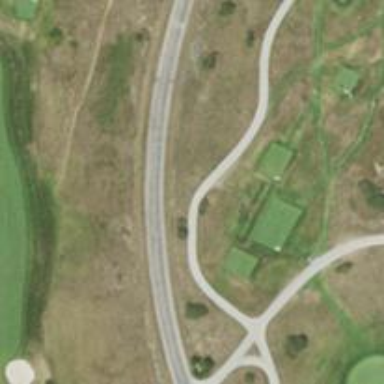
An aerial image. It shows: Path for both road and golf.